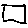
Label: square